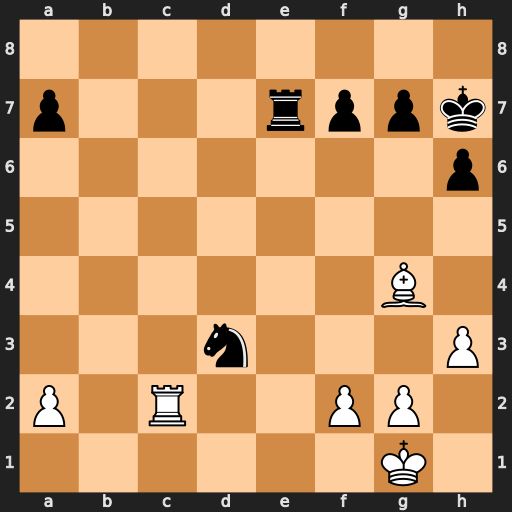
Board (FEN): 8/p3rppk/7p/8/6B1/3n3P/P1R2PP1/6K1
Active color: w
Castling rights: -
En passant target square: -
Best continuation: Bf5+ g6 Bxd3